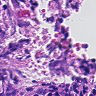
Metastatic tissue present: yes